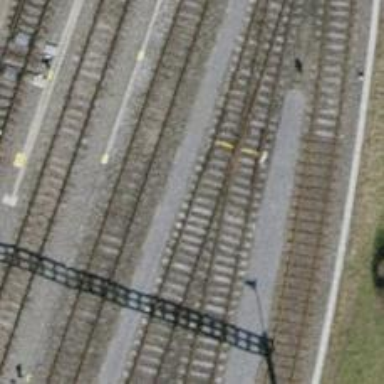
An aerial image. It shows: Rail siding with electrified contact lines for trains.